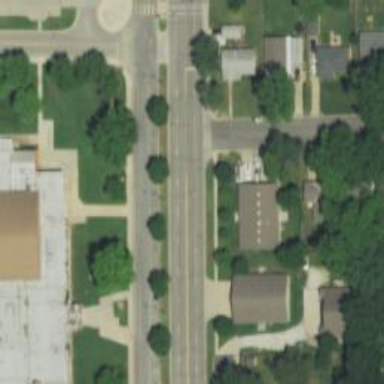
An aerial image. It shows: Unmarked road crossing.